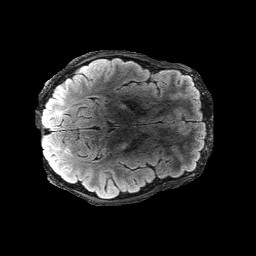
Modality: FLAIR
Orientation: axial
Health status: ill
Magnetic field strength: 3 T